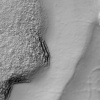
Atmospheric dust classification: not_dusty